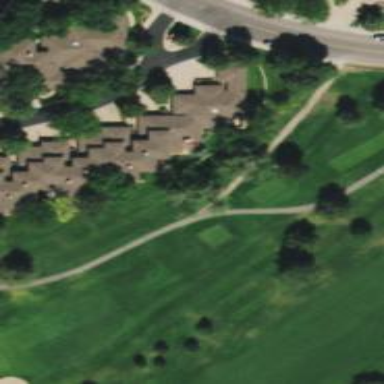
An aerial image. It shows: Golf cart path made of grade1 asphalt.